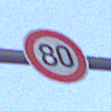
Verkehrszeichen: Geschwindigkeit80
Umgebung: Roofed, Underpass
Tageszeit: Midday
Wetter: Clear
Licht: Natural
Jahreszeit: NotSpecified
Kontrast: LowContrast